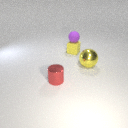
small purple rubber sphere above small yellow rubber cube